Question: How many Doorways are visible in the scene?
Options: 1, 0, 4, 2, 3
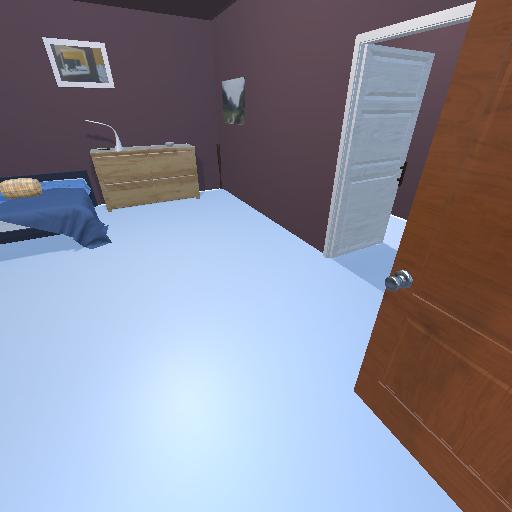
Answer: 1